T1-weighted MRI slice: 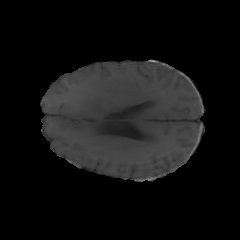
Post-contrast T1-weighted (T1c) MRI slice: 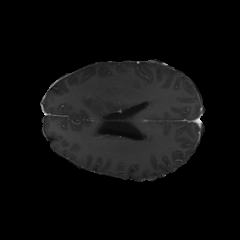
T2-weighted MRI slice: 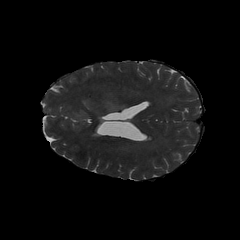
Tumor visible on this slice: yes